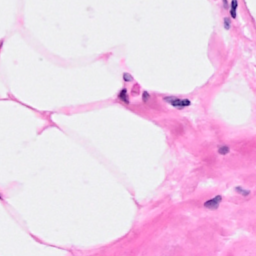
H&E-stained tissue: Breast